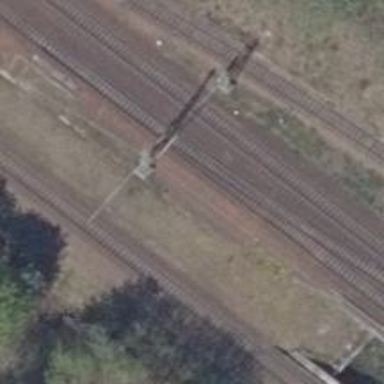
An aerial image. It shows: Railway with electrified contact lines.